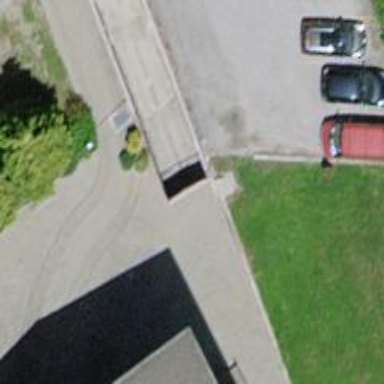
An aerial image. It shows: Parking entrance.